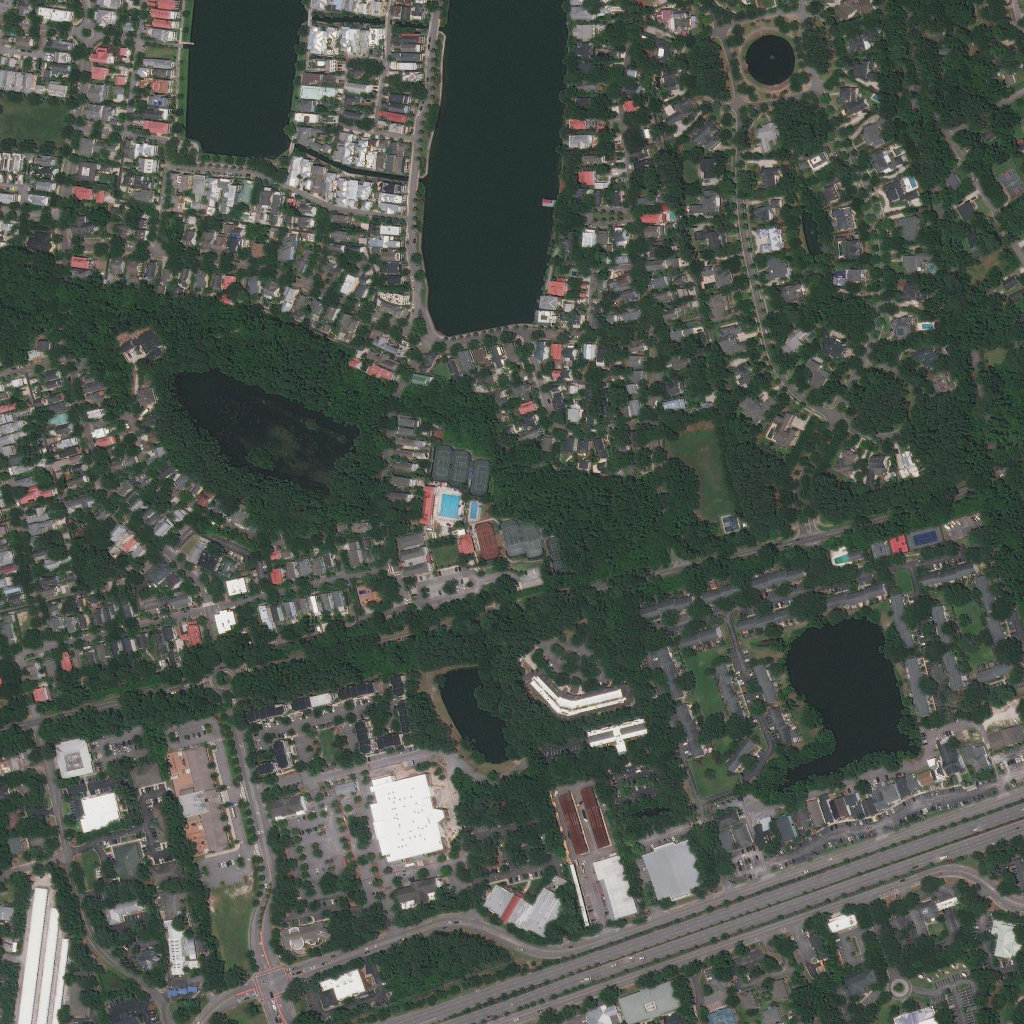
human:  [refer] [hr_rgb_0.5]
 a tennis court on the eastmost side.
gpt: <box>[[88, 51, 92, 53, 0]]</box>

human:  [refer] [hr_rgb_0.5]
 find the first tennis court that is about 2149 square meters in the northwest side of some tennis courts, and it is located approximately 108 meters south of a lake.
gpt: <box>[[41, 43, 48, 49, 0]]</box>